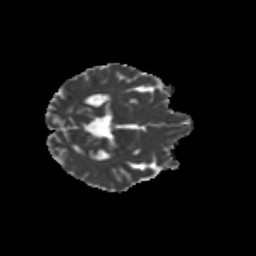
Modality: MD
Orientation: axial
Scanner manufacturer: siemens
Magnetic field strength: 3 T
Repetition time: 9.2 s
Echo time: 0.084 s